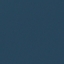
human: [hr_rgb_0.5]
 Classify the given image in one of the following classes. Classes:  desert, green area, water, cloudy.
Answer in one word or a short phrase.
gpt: water